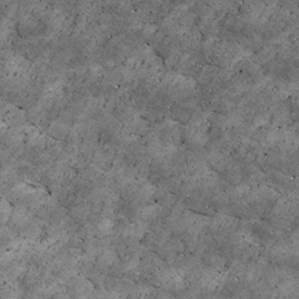
Label: non_frost